Question: I am trying to achieve let's say 'social' date format. I already have a solution, but it feels like a better one should exist. Why social and what do I mean:
If we look into Facebook time stamps of the posts we can distinguish between next options:
1. X seconds ago
2. X minutes ago
3. X hours ago
4. Yesterday at 11:07 am
5. Friday at 9:36 pm
6. May 5 at 5:00 pm
7. November 20 at 9:05 pm, 2012
I made next visual timeline for better explanation:

If the current time is:
The social post happened between: <--> , then the date format should be like: .
:
I check each option (7 in count) and return 'social' date string.
This is how I check for :
'''
Date postDate = getPostDate();
Date nowDate = getNowDate();
// check passed seconds
int passedSeconds = getPassedSeconds(postDate, nowDate);
if (passedSeconds < 60)
{
return passedSeconds + " seconds ago";
}
'''
This is how I check for :
'''
// check yesterday
Date startYesterdayDate = getZeroDayBeforeDays(nowDate, 1);
int compare = compare(startYesterdayDate, postDate);
// if postDate comes after startYesterdayDate
if (compare == -1)
{
return "Yesterday at " + getString(postDate, "HH:mma");
}
'''
I check other options in the same manner.
Some methods I use in my if statements above:
'''
public static String getString(Date date, String format)
{
Format formatter = new SimpleDateFormat(format, Locale.US);
String s = formatter.format(date);
return s;
}
/**
* For example: today - 1 day
*
* @param date
* @param numOfMinusDays
* @return
*/
public static Date getDateMinusDays(Date date, int numOfMinusDays)
{
Calendar calendar = Calendar.getInstance();
calendar.setTime(date);
calendar.add(Calendar.DAY_OF_MONTH, (0 - numOfMinusDays));
return calendar.getTime();
}
/**
* Get the day before today at 00:00 am.<br>
* Means, if passed day = <b>Nov 5 13:04</b>, then returned date will be = <b>Nov 4 00:00</b> for days = 1
*
* @param date
* @param days Numner of days to reduce
* @return
*/
public static Date getZeroDayBeforeDays(Date date, int days)
{
Calendar yesterday = Calendar.getInstance();
yesterday.setTime(getDateMinusDays(date, days));
yesterday.set(Calendar.HOUR_OF_DAY, 0);
yesterday.set(Calendar.MINUTE, 0);
yesterday.set(Calendar.SECOND, 0);
yesterday.set(Calendar.MILLISECOND, 1);
return yesterday.getTime();
}
'''
1. Is there a better way of converting the difference between two Dates to 'social' string format? As I said, I feel that some other way like maybe extending DateFormat object could be used, but I am not sure.
2. How to localize the strings like 'Yesterday' and 'at', such that different Local set will change the strings to suitable language?
Sorry for such a long question, but I couldn't find shorter way to explain the need.
Thanks
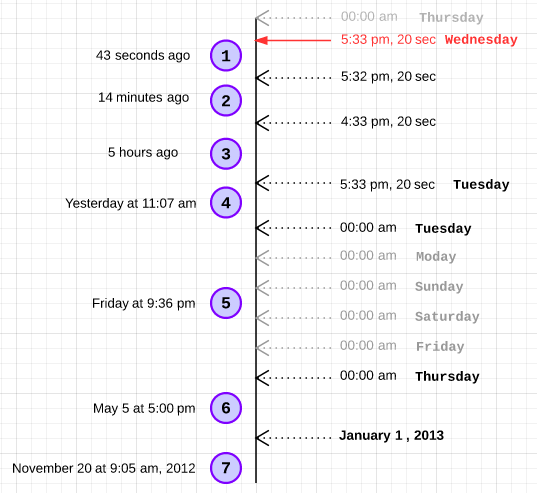
Answer: There is already one implemented library for that if you don't want to re invent wheel
See <URL>, with localization support
'''
PrettyTime p = new PrettyTime();
System.out.println(p.format(new Date()));
//prints: "right now"
System.out.println(p.format(new Date(1000*60*10)));
//prints: "10 minutes from now"
'''